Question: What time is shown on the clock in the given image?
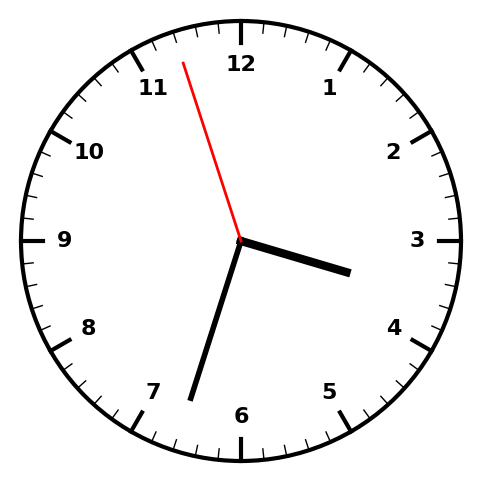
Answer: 03:32:57